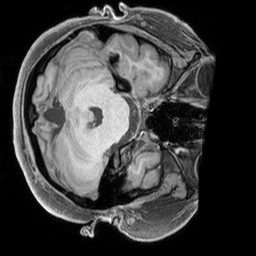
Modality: T1w
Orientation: axial
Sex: female
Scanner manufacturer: siemens
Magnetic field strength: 3 T
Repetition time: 2.3 s
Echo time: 0.00226 s